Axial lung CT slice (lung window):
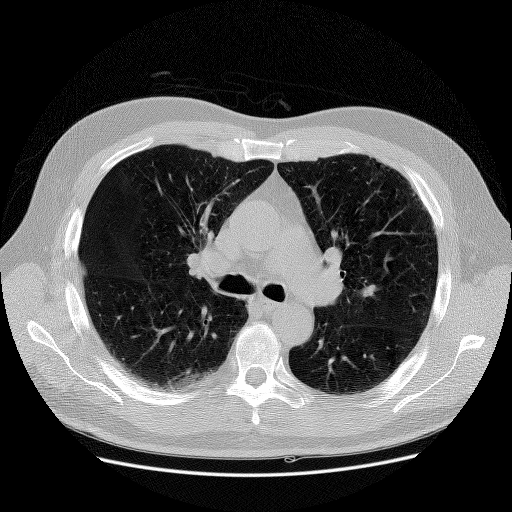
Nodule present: no